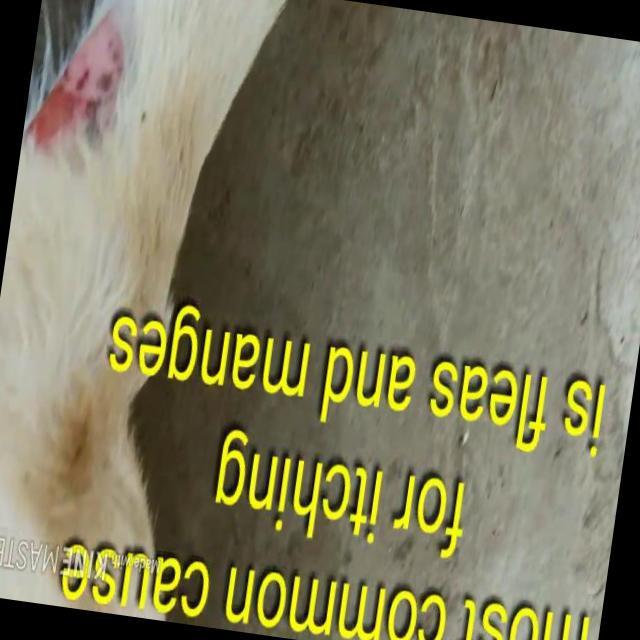
Canine dermatitis — inflammation of the skin presenting with erythema, pruritus, papules, and excoriation. May be allergic, contact, or atopic in origin.